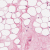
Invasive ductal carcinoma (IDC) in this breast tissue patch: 0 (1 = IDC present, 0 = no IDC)